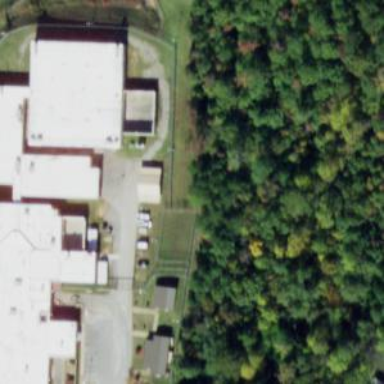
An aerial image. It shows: Prison building.